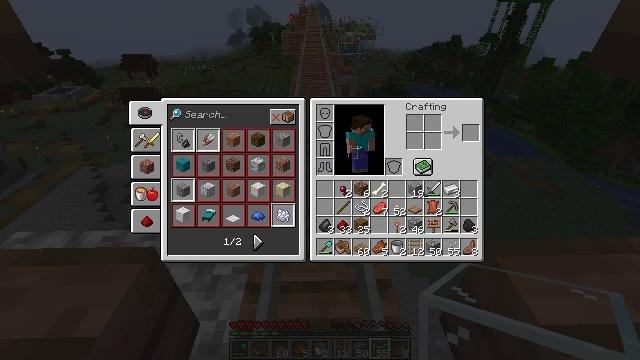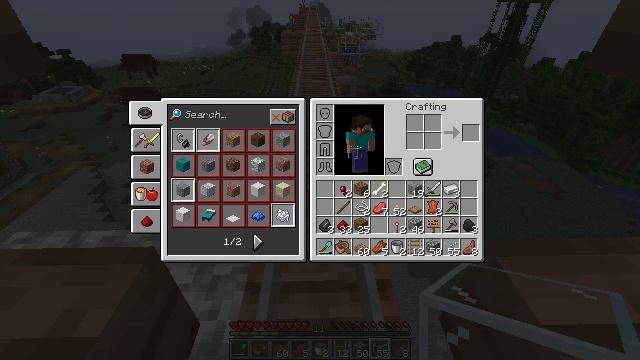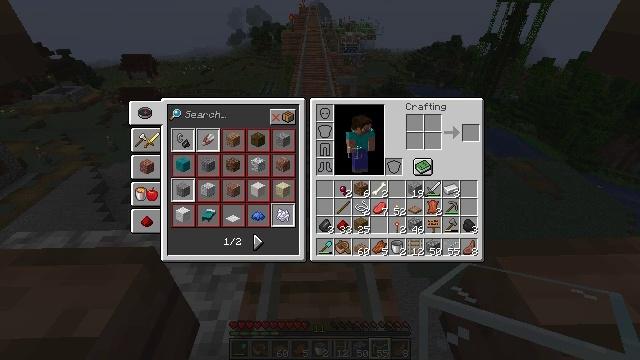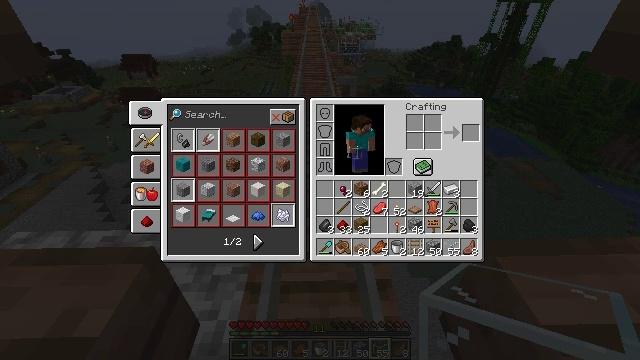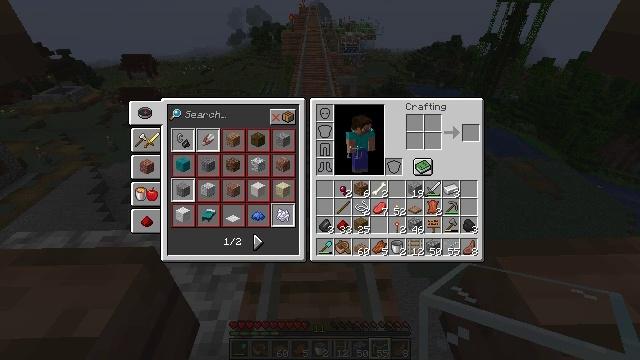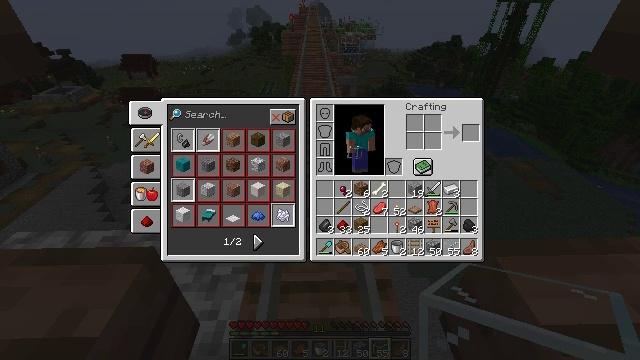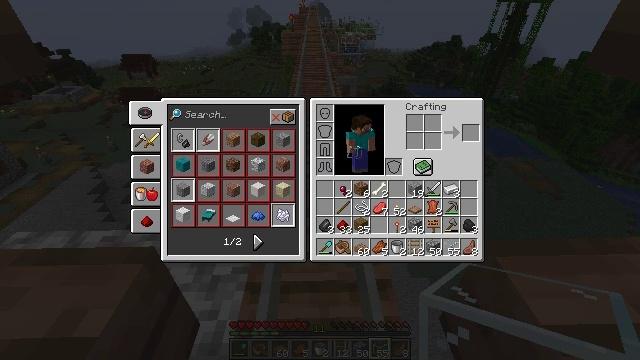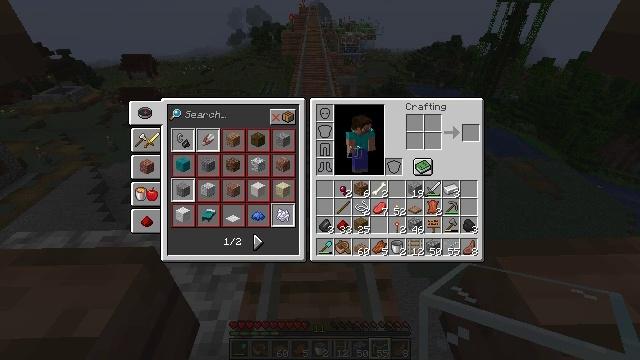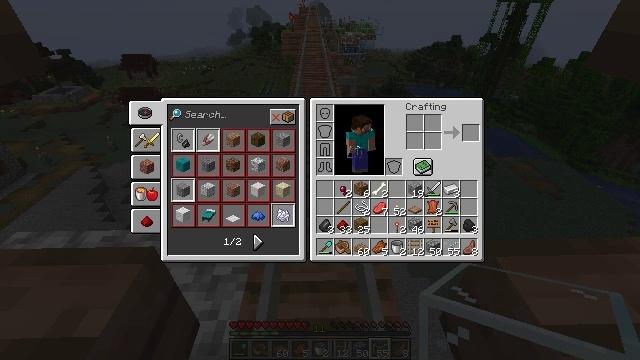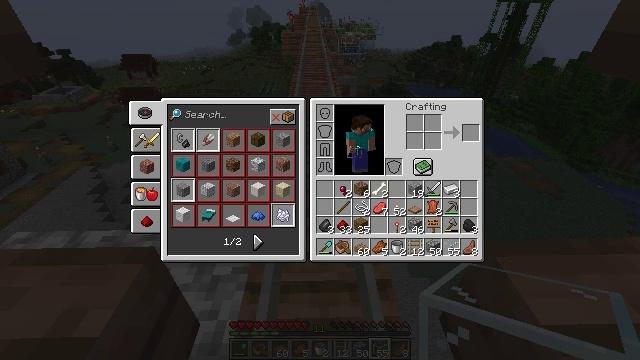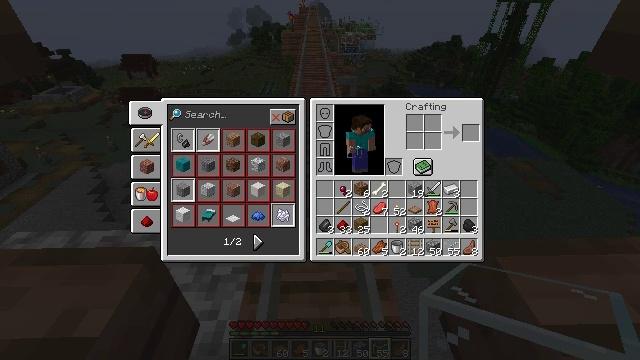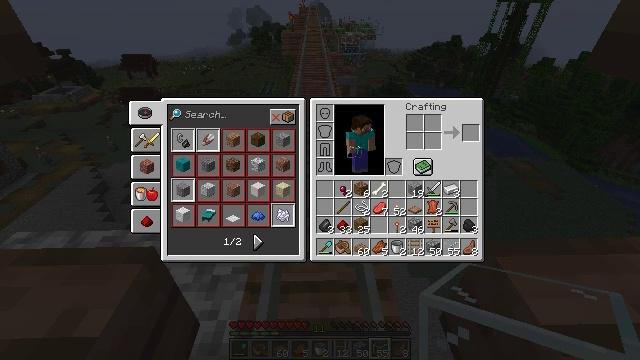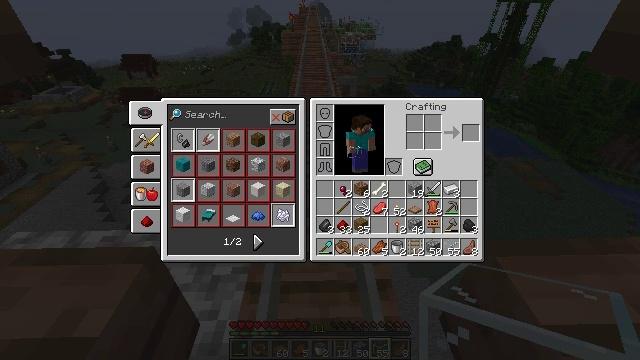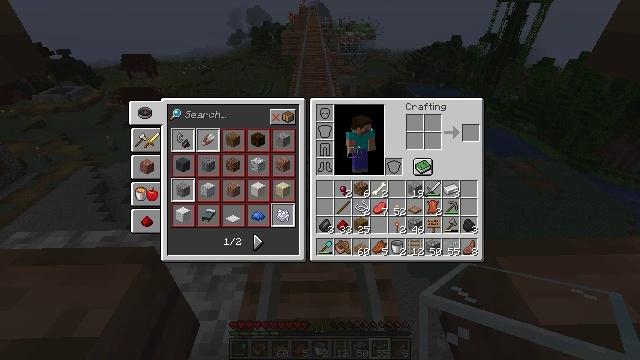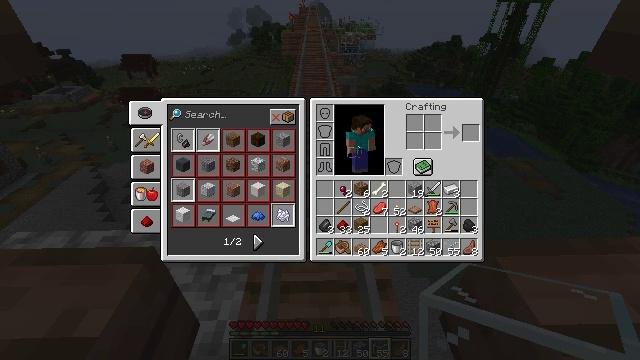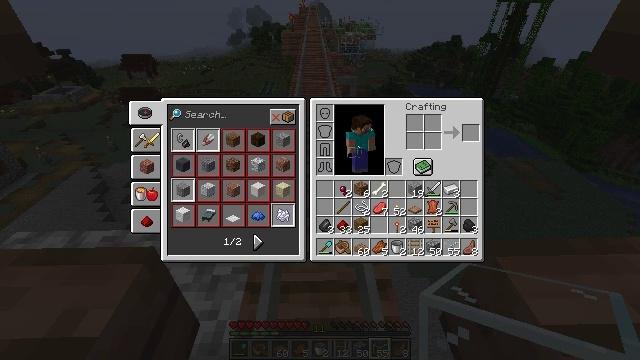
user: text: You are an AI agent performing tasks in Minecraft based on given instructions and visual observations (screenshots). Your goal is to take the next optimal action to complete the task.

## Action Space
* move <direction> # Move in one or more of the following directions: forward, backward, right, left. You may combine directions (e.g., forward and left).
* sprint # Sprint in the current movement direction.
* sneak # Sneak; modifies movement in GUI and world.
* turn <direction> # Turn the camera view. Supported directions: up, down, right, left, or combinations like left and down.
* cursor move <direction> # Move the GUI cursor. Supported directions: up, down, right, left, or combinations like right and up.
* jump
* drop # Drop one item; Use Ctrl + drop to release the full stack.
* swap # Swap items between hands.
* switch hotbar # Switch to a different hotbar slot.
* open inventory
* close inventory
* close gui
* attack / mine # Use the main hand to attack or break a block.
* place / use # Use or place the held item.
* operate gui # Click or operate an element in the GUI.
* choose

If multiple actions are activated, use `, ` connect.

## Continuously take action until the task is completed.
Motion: motion action
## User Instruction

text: Destroy the glass.
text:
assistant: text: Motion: no_op
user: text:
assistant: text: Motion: no_op
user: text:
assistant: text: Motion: no_op
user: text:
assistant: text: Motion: no_op
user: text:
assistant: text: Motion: no_op
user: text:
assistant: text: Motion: no_op
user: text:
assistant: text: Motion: no_op
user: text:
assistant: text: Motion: no_op
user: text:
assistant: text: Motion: no_op
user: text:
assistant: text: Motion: no_op
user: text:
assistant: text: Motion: no_op
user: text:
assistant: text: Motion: no_op
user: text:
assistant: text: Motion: no_op
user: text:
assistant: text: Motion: no_op
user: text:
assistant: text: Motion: no_op
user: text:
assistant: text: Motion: no_op
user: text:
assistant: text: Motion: no_op
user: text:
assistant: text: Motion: no_op
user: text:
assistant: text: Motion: no_op
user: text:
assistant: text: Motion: no_op
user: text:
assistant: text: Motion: no_op
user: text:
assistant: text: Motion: no_op
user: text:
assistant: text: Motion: no_op
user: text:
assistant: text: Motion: no_op
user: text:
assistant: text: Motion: no_op
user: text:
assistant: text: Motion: no_op
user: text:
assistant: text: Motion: no_op
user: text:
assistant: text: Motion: no_op
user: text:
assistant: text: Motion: no_op
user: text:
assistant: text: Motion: no_op